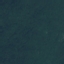
Label: Forest